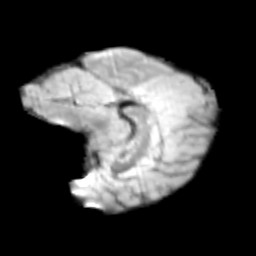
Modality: T2w
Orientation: sagittal
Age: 12
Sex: male
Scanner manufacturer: siemens
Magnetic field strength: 3 T
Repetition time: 3.8 s
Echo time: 0.07 s